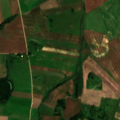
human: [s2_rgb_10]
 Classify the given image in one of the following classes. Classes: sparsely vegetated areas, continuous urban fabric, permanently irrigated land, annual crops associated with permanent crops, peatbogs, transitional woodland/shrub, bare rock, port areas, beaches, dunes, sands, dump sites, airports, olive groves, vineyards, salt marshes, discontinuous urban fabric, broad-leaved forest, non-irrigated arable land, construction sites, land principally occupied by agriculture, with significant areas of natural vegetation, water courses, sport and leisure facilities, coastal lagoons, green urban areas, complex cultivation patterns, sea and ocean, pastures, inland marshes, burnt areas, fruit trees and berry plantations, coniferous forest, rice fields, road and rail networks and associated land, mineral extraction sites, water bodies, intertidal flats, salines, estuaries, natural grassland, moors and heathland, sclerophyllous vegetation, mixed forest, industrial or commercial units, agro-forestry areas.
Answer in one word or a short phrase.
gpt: non-irrigated arable land, complex cultivation patterns, land principally occupied by agriculture, with significant areas of natural vegetation